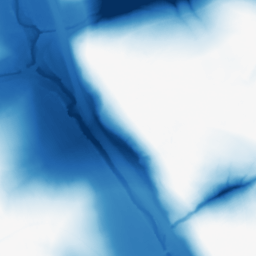
Category: morphological
Decomposition family: morphological
Decomposition parameters: operation: closing
size: 100
Upsampling method: bilinear
Upsampling parameters: scale: 4
Upsampling scale: 4